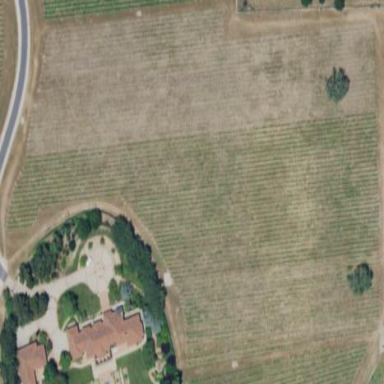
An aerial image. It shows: Vineyard where grapes are grown.